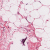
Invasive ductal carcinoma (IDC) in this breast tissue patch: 0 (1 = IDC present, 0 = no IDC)